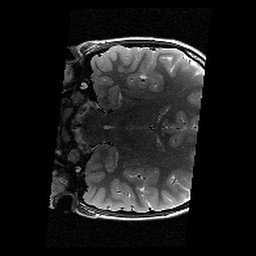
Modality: T2w
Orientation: coronal
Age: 10
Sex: female
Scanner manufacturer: siemens
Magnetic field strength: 3 T
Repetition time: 9.23 s
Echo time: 0.067 s